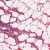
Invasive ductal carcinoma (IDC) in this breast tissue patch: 1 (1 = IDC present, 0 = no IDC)